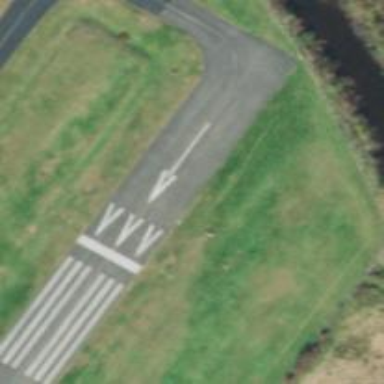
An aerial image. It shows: Asphalt runway at the airport.